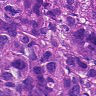
Metastatic tissue present: yes